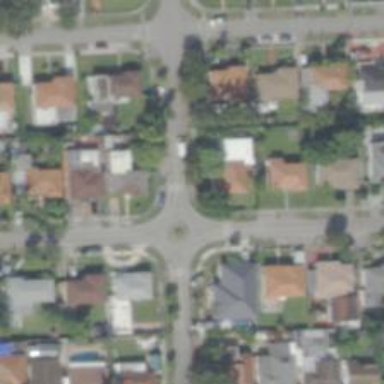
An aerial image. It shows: Roundabout on residential road.